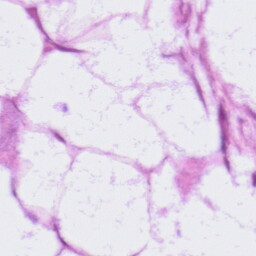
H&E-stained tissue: LymphNode